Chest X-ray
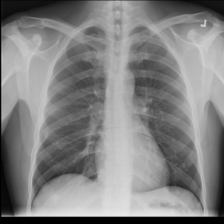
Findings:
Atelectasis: negative
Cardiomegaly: negative
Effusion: negative
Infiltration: negative
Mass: negative
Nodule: positive
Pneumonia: negative
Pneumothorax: negative
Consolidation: negative
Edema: negative
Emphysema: negative
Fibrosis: negative
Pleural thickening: negative
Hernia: negative